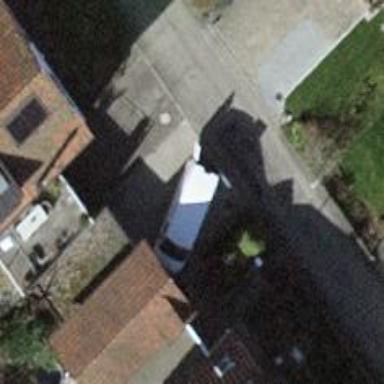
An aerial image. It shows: Gabled garage with roof made of roof tiles in rosy brown color. The roof is oriented along the building.